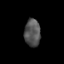
Tissue: skin
Cell type: Endothelial cells
Senescence score: 0.2091
Nuclear area (px): 433
Mean DAPI intensity: 82.721